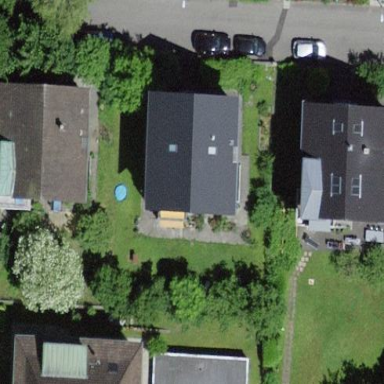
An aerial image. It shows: Building with gabled roof.